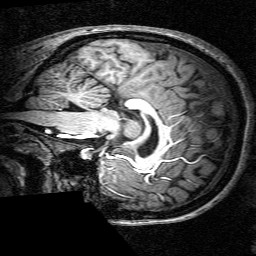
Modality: T1w
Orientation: sagittal